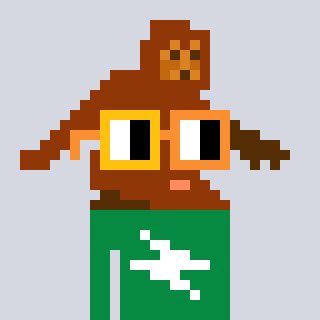
a pixel art character with square yellow and orange glasses, a bigfoot-shaped head and a green-colored body on a cool background